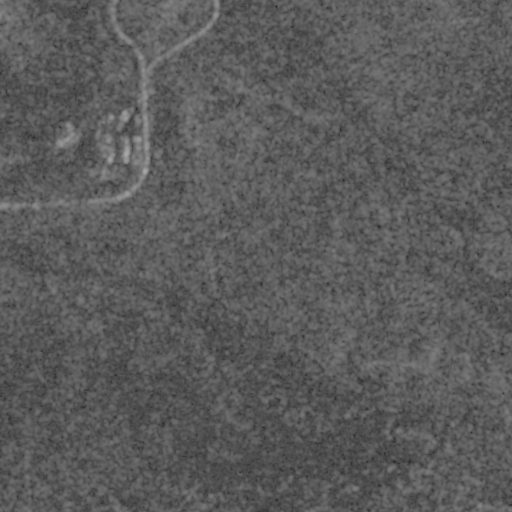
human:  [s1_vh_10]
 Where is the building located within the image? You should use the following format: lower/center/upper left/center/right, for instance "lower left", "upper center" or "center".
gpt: The building is located in the upper left of the image.
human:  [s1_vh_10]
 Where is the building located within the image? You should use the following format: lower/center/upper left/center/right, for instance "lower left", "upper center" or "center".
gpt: The building is located in the upper left of the image.
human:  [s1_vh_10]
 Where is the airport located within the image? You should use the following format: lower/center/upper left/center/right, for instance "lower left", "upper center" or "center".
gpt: There is no airport in the image.

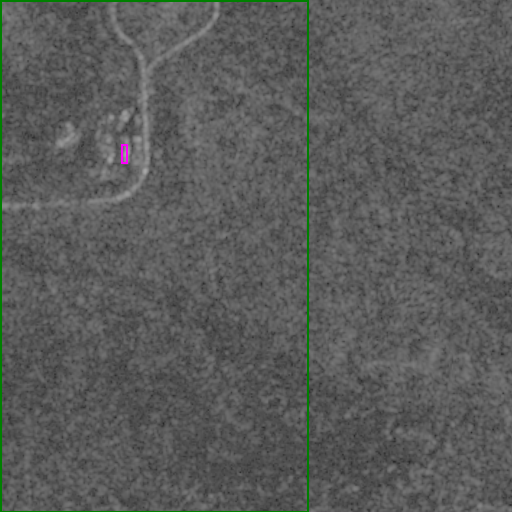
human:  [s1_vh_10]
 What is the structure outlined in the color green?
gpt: The structure outlined in green is a quarry.
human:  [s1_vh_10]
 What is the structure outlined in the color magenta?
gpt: The structure outlined in magenta is a building.
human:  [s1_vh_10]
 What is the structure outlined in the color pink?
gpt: There is no pink outline.